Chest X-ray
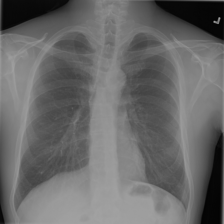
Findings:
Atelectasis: negative
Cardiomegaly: negative
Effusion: negative
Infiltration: negative
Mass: negative
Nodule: negative
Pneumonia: negative
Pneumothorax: negative
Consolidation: negative
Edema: negative
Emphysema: negative
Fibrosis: negative
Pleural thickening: negative
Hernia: negative